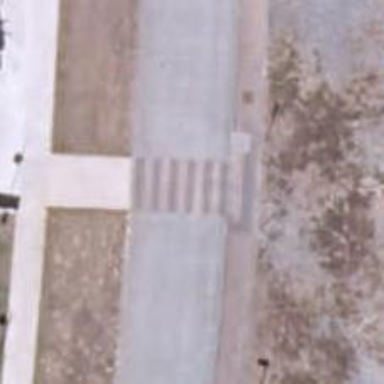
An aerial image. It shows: Zebra crossing on the road.